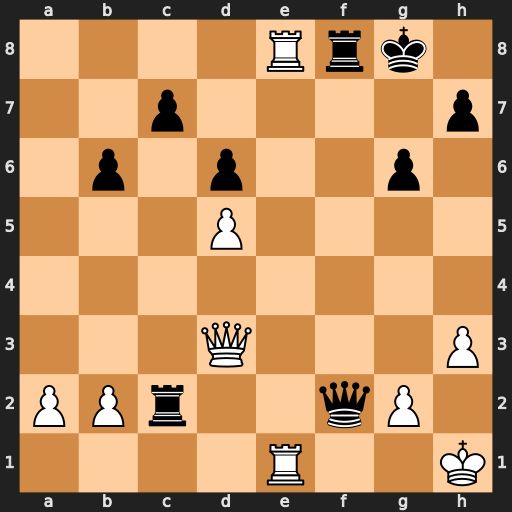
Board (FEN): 4Rrk1/2p4p/1p1p2p1/3P4/8/3Q3P/PPr2qP1/4R2K
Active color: w
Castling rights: -
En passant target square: -
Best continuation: Rxf8+ Kxf8 Rf1